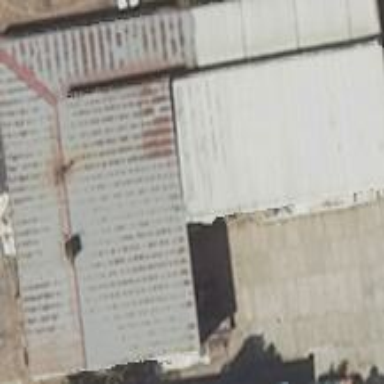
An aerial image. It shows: Industrial building.